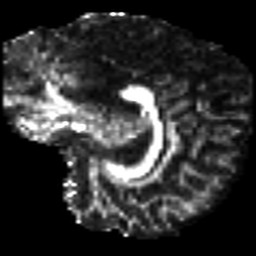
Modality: FA
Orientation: sagittal
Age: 26
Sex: female
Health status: healthy
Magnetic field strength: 3 T
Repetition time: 8.4 s
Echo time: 0.0926 s